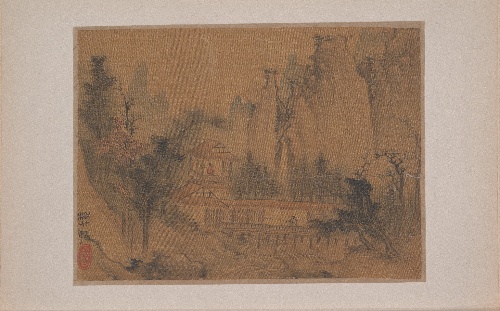
Artist: Fan Hong
Object type: Album leaf
Classification: Paintings
Medium: Miniature from album of eleven paintings; ink and color on silk
Culture: China
Period: Ming dynasty (?) (1368–1644)
Dimensions: 5 x 6 3/4 in. (12.7 x 17.1 cm)
Department: Asian Art
Credit line: Rogers Fund, 1942
Accession year: 1942
Repository: Metropolitan Museum of Art, New York, NY
Tags: Pavilions|Landscapes